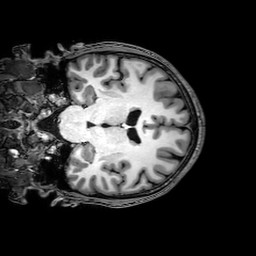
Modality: T1w
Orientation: coronal
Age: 25
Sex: male
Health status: healthy
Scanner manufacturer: philips
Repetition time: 0.008302 s
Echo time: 0.00383 s